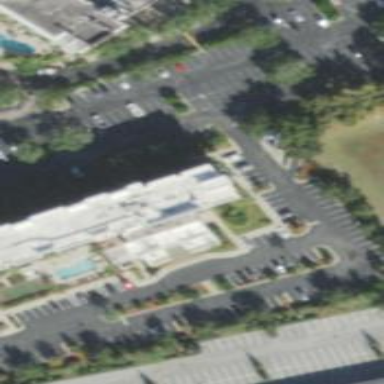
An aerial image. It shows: Hotel building.